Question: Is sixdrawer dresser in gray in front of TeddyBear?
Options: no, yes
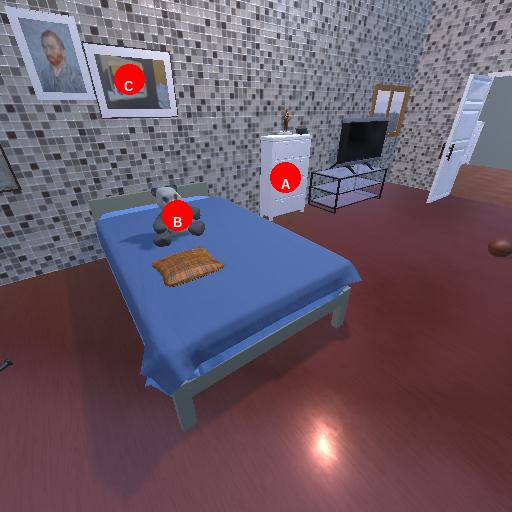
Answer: no